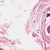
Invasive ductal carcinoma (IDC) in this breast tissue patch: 0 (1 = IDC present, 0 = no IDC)